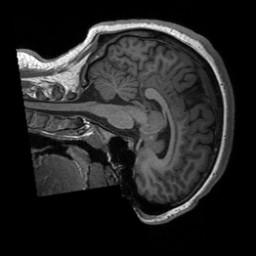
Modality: T1w
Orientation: sagittal
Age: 20
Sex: female
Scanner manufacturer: siemens
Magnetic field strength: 3 T
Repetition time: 2.3 s
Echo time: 0.00227 s